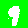
Digit: 9